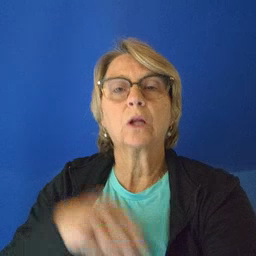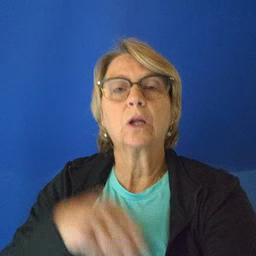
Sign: tooth